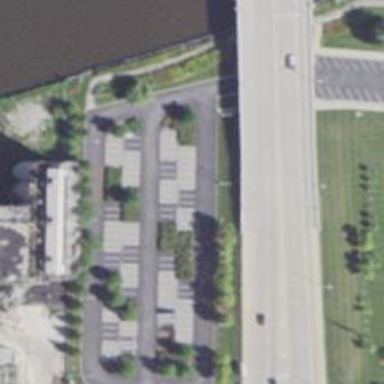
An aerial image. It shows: Movable bascule bridge on footway road.